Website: ulta-beauty
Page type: billing-address
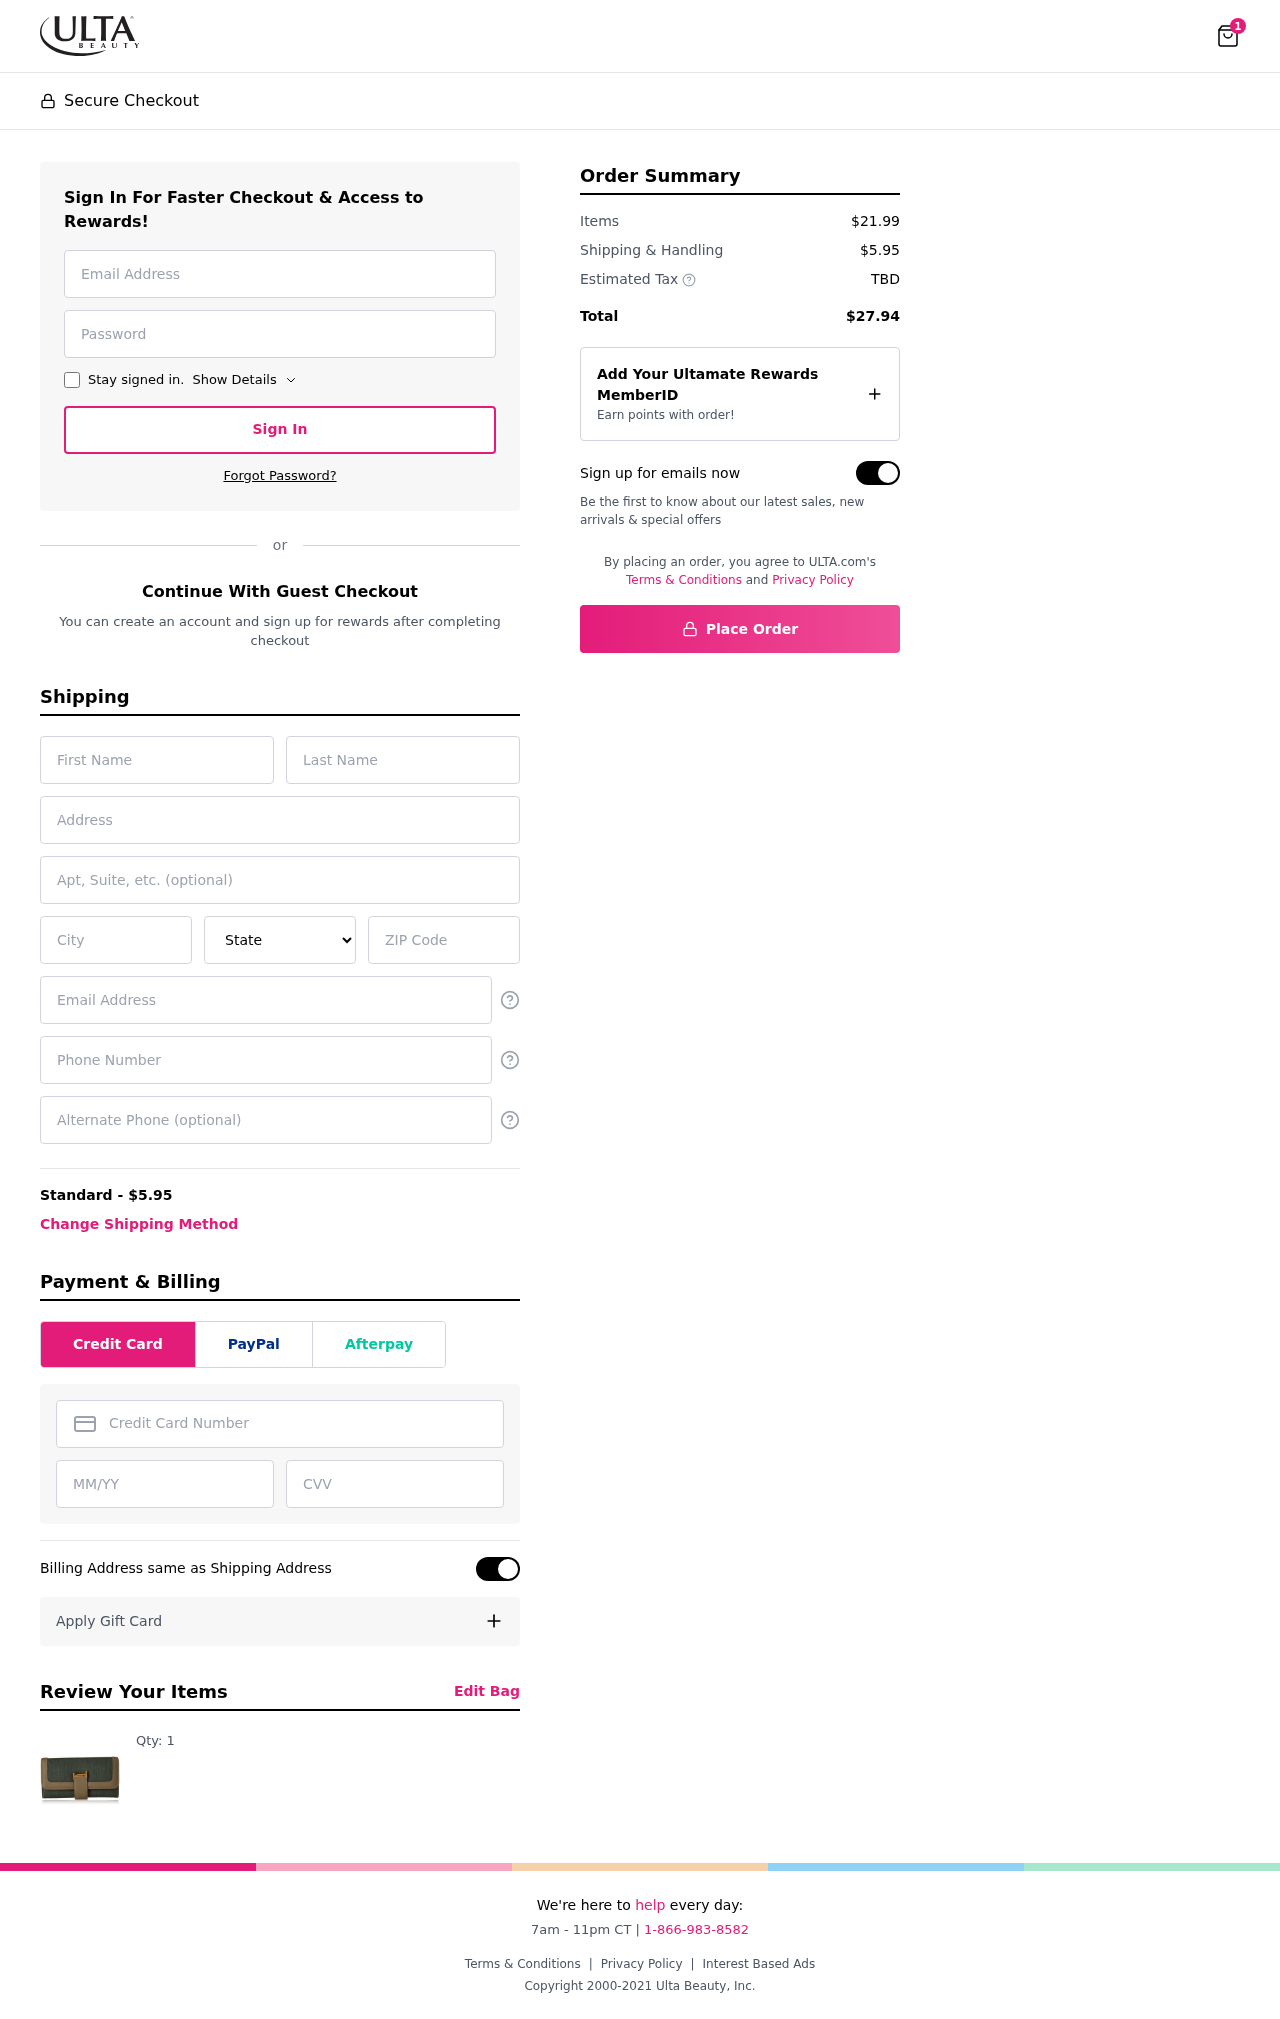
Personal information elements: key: PII_STATE
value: DC
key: PII_EMAIL
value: davidharris@hotmail.com
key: PII_FIRSTNAME
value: David
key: PII_LASTNAME
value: Harris
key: PII_STREET
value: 846 Patterson Green Suite 940
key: PII_STREET2
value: Suite 215
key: PII_CITY
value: Hooperville
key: PII_POSTCODE
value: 06375
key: PII_PHONE
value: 5072593866
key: PII_CARD_NUMBER
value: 4558 5225 5847 0960
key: PII_CARD_EXPIRY
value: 11/29
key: PII_CARD_CVV
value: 107
Product elements: key: PRODUCT1_QUANTITY
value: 1
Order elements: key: ORDER_NUM_ITEMS
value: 1
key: ORDER_SHIPPING_COST
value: $5.95
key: ORDER_SUBTOTAL
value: $21.99
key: ORDER_TOTAL
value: $27.94